Question: I have created an <URL> using jQuery-ui datepicker plugin.
But the container is narrower than the calendar. So I need a solution that user can scroll the calendar, while datepicker header will remain unscrollable. So I want to wrap the table with a div. But "<URL>" is not working in this case.
'''
$('#calendar').datepicker({
beforeShow: function() {
$('.ui-datepicker-calendar').wrap('<div class="calendar-wrap"></div>');
}
});
'''
<URL>
# expected output:

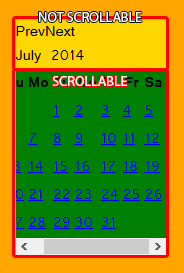
Answer: '''
(function ($) {
$.extend($.datepicker, {
_generateHTML_original: $.datepicker._generateHTML,
_generateHTML: function (inst) {
var $html = $(this._generateHTML_original(inst));
return $($html[0]).prop('outerHTML') +
$('<div class="calendar-wrap"></div>').html($html[1]).prop('outerHTML');
}
});
}(jQuery));
'''